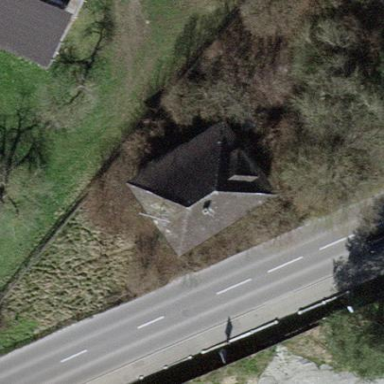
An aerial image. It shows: Hipped roof house.